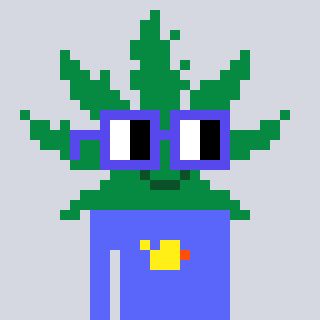
a pixel art character with square blue glasses, a weed-shaped head and a purple-colored body on a cool background